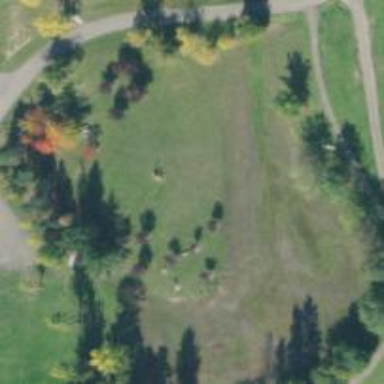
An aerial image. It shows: Disc golf course on leisure land.